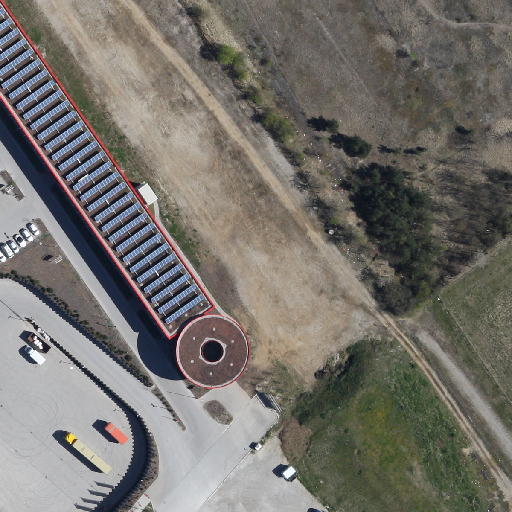
Referring expression: truck